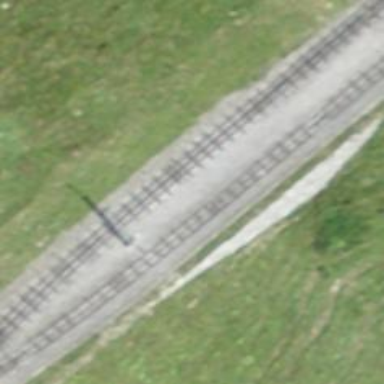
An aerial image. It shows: Narrow-gauge railway with single track. The railway is electrified with contact line.